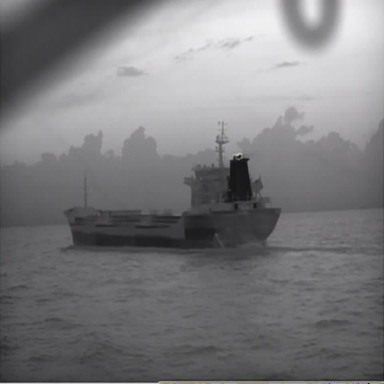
There is a liner in the infrared image.